三年级 · 算术
买文具。
钢笔
15 元/支

18 元/盒
圆珠笔

(1) 三 (一) 班 52 人，每人买一盒水彩笔，一共需要多少钱?

（2）用这些钱买圆珠笔，可以买多少支?

(3) 你还能提出并解决哪些数学问题?
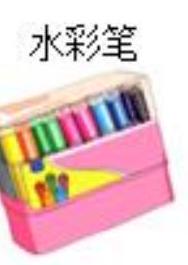
答案: （1） 936 元

(2) 234 支

(3) 买 10 支钢笔需要多少钱? 150 元; （答案不唯一）

【分析】 (1) 用三 (一) 班的总人数乘每盒水彩笔的价钱即可, 依此列式并计算;

(2) 用三 (一) 班买水彩笔需要的钱除以每支圆珠笔的价钱即可;

(3) 根据题意提出数学问题并解答, 符合题意即可。例如我的问题是: 买 10 支钢笔需要多少钱? 计算时用需要买钢笔的支数乘每支钢笔的价钱即可。

【详解】(1) $52 \times 18=936$ (元)

答: 三 (一) 班 52 人, 每人买一盒水彩笔, 一共需要 936 元。

(2) $936 \div 4=234$ (支)

答: 用这些钱买圆珠笔, 可以买 234 支。

$(3)$ 买 10 支钢笔需要多少钱?

$10 \times 15=150($ 元 $)$

答: 买 10 支钢笔需要 150 元。

【点睛】此题考查的是经济问题的计算, 应熟练掌握两位数与两位数的乘法计算, 以及三位数与一位数的除法计算。